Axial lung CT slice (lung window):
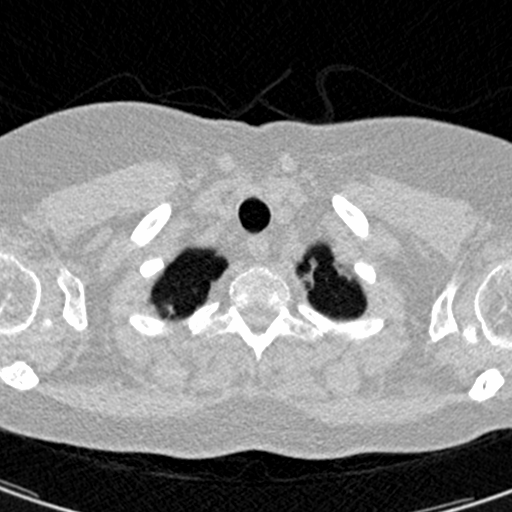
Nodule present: no